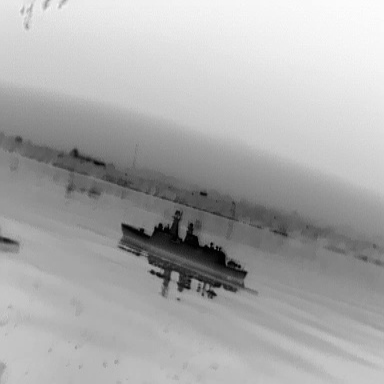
There is a warship in the infrared image.